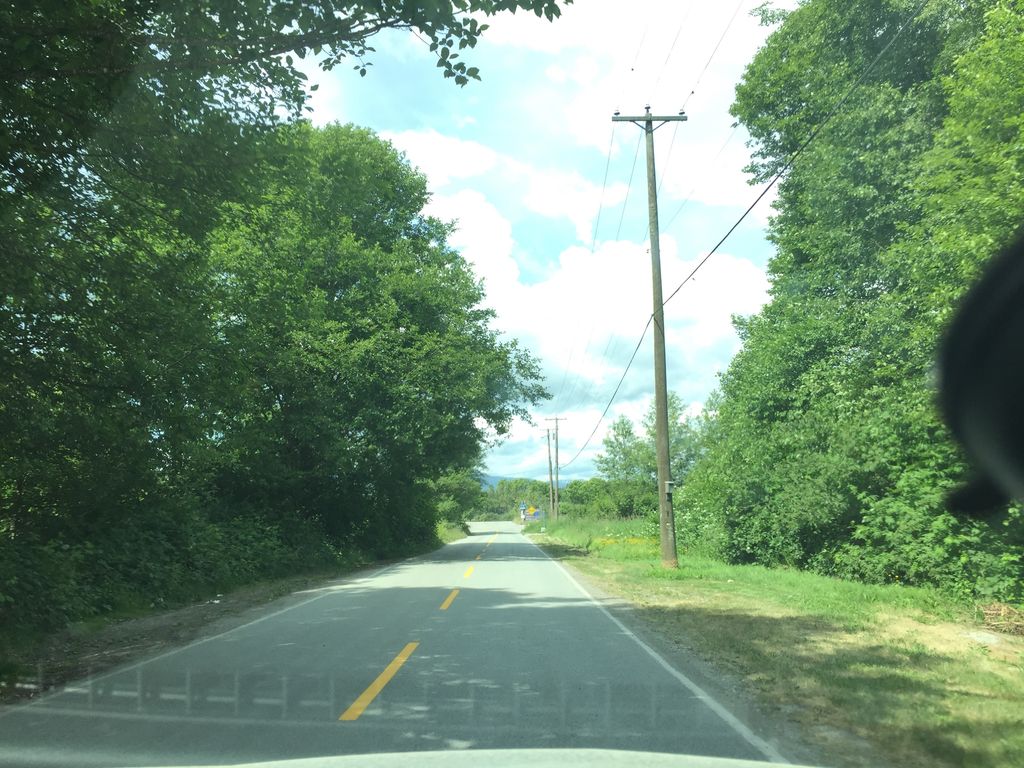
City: vancouver